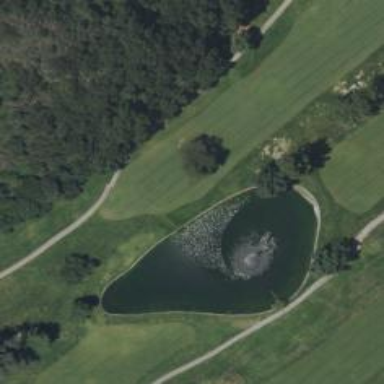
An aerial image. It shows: Fishpond with natural water.